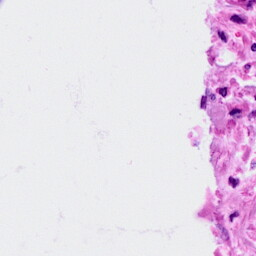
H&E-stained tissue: Cervix